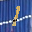
Label: 1